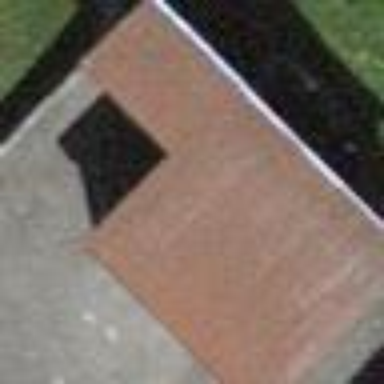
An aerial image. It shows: Shed.